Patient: sex M, age 30
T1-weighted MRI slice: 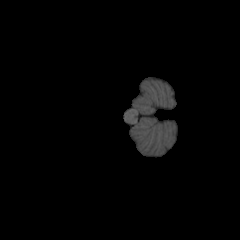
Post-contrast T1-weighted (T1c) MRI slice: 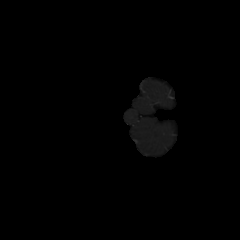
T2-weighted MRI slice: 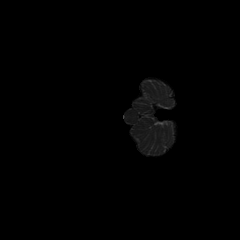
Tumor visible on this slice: no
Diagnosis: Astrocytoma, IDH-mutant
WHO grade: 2